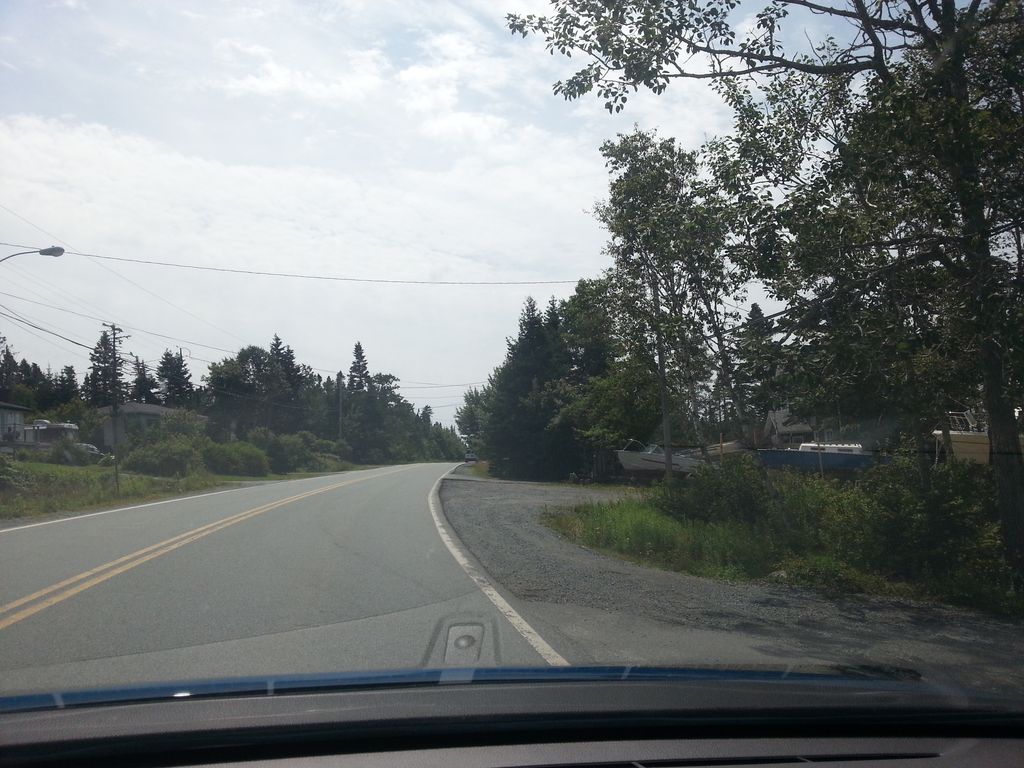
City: halifax